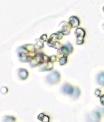
Label: Phaeocystis